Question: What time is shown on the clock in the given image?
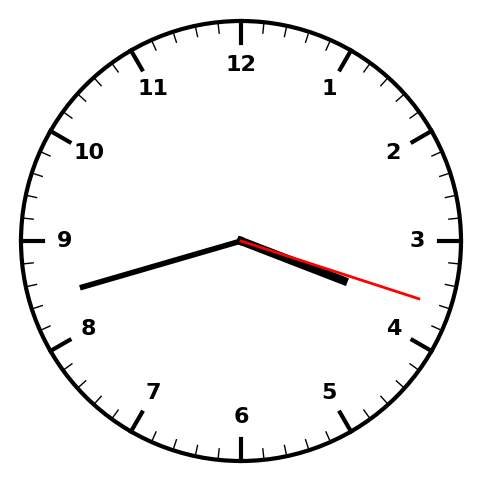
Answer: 03:42:18